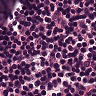
Metastatic tissue present: no